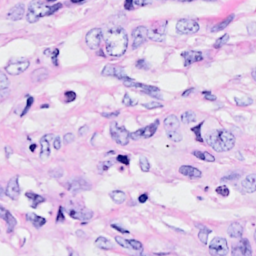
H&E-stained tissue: Breast